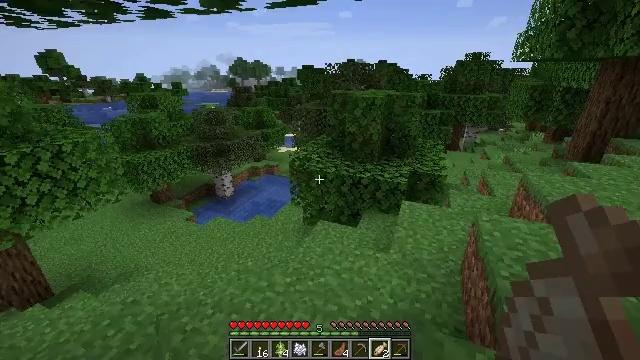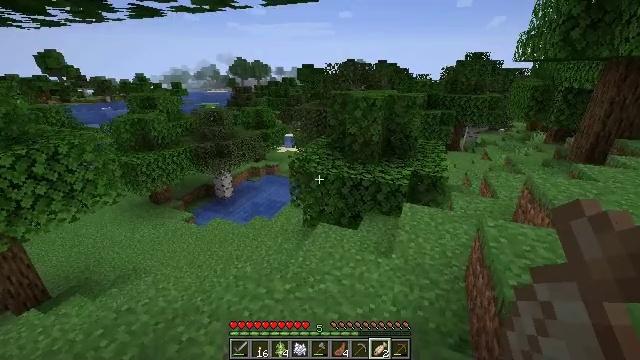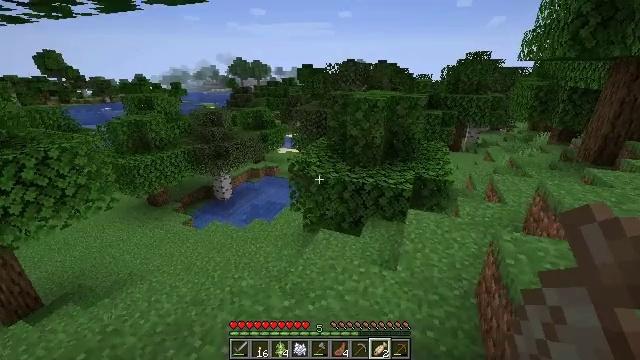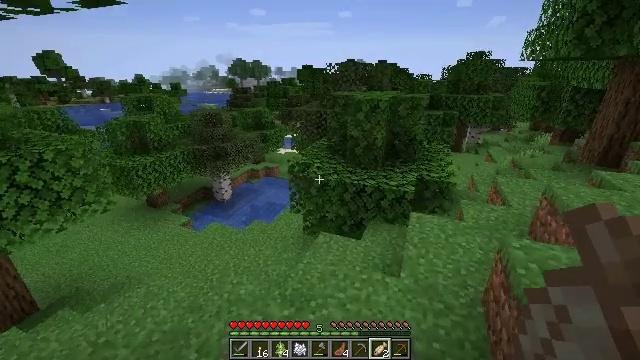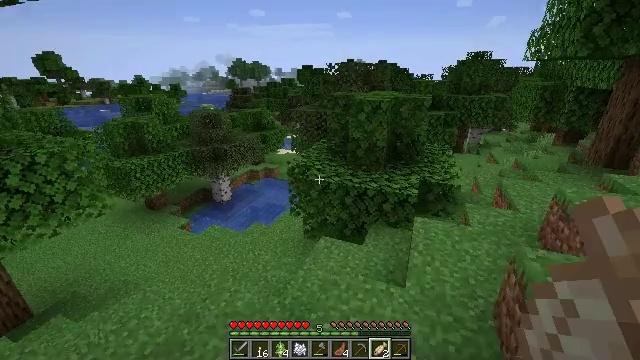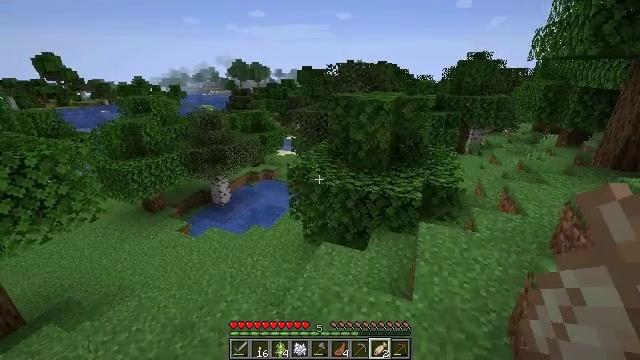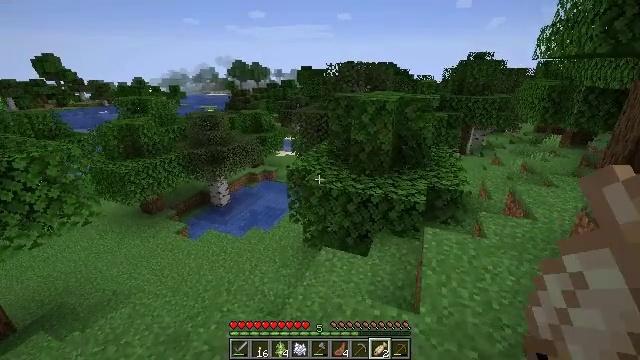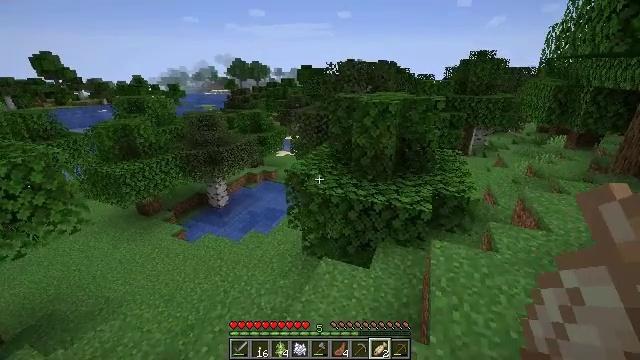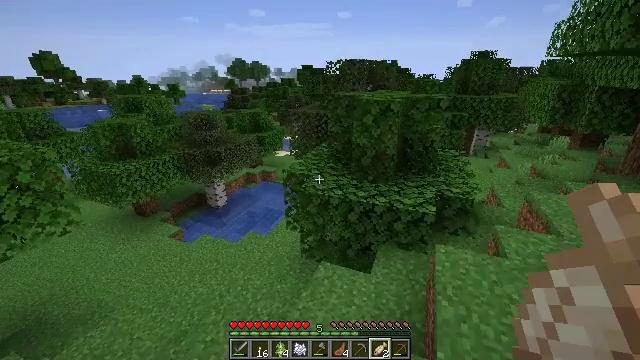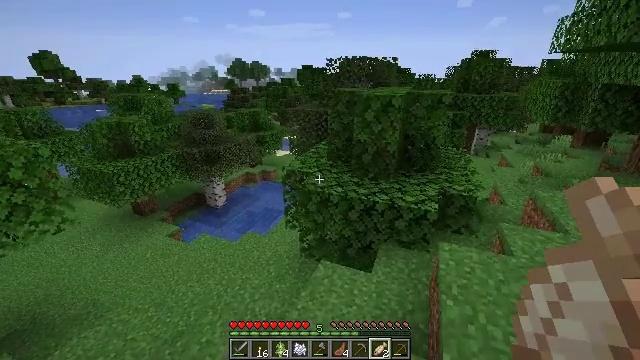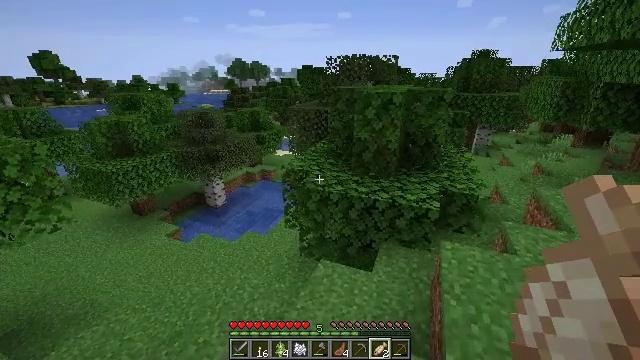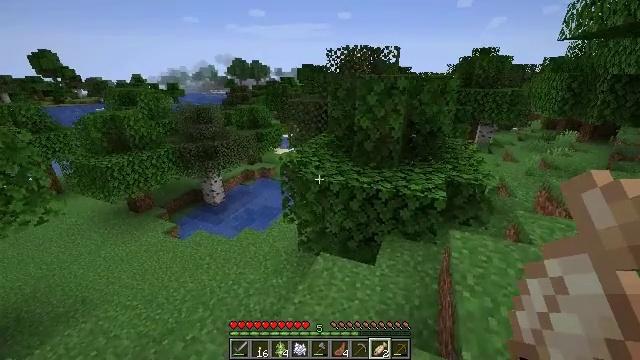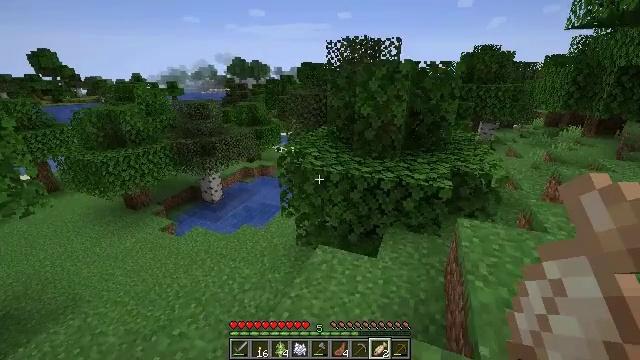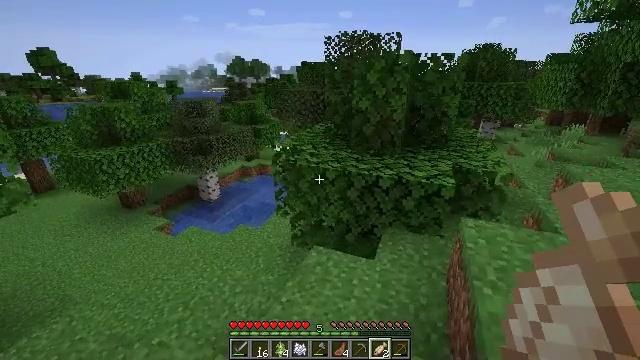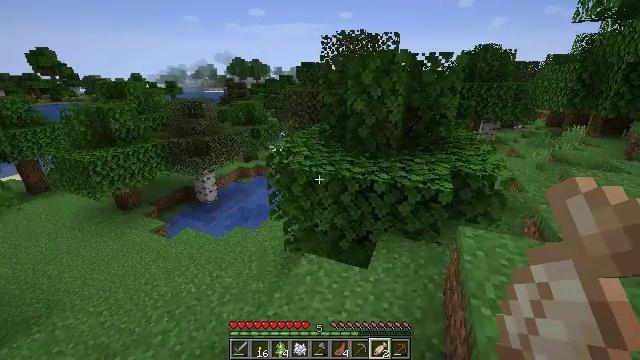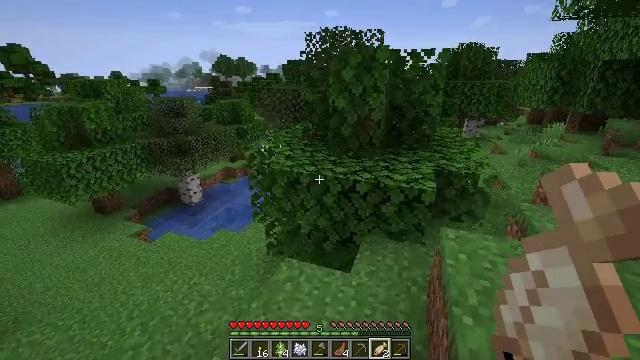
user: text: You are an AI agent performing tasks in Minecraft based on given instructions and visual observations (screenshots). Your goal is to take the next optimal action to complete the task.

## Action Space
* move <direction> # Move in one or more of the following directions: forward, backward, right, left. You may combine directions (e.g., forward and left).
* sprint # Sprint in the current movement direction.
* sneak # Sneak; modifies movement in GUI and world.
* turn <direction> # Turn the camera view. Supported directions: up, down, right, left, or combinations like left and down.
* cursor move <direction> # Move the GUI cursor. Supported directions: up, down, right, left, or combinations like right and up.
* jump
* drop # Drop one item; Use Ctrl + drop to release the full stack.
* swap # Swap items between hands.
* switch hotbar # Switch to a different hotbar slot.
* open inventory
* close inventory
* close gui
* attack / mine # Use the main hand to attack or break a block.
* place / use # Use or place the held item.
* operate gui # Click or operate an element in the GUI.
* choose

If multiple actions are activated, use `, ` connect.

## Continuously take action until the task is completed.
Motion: motion action
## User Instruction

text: Craft a cooked cod in the furnace.
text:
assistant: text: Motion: move forward
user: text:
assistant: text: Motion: move forward
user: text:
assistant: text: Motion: move forward
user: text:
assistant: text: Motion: move forward
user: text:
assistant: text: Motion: move forward
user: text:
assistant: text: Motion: move forward
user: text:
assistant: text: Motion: move forward
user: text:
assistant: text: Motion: move forward
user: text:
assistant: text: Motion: move forward
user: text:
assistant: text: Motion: move forward
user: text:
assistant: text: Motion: move forward and move right
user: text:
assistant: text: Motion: move forward and move right
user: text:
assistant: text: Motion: move forward and move right
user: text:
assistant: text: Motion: move forward and move right
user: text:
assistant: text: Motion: move forward and move right, turn right
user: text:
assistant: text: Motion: move forward and move right, turn right and down
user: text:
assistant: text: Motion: move forward and move right, turn right and down
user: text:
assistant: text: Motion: move forward and move right, turn right
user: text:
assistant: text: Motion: move forward and move right, turn right
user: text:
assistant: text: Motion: move forward
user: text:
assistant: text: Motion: no_op
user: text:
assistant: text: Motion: no_op
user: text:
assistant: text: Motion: no_op
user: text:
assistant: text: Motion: move forward
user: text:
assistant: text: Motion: move forward
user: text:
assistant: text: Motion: move forward
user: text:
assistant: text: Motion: no_op
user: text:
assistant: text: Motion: move forward
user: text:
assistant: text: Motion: move forward
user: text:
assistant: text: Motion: move forward